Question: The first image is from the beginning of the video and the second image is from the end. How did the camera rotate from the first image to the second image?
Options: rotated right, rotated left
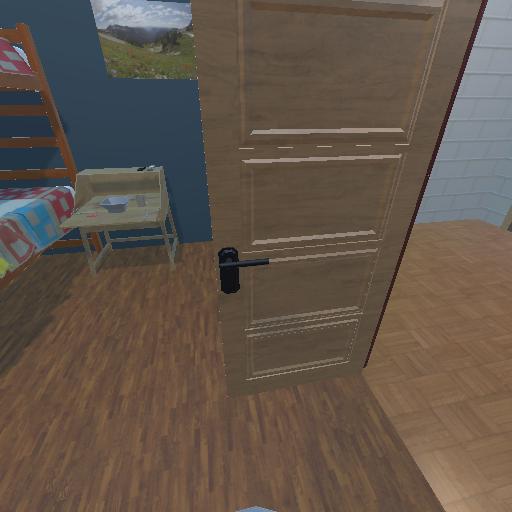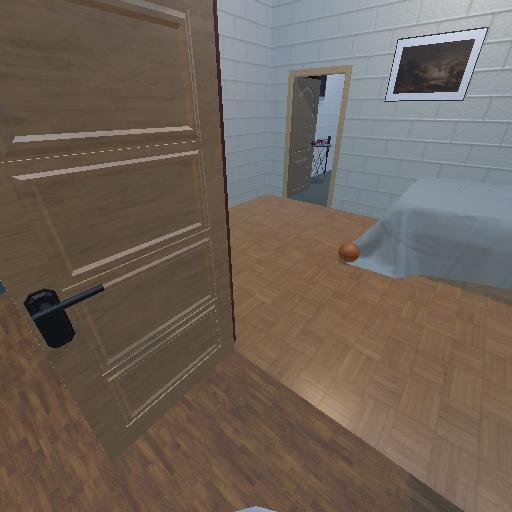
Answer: rotated right